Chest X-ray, AP view. Patient: 16 years old, sex M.
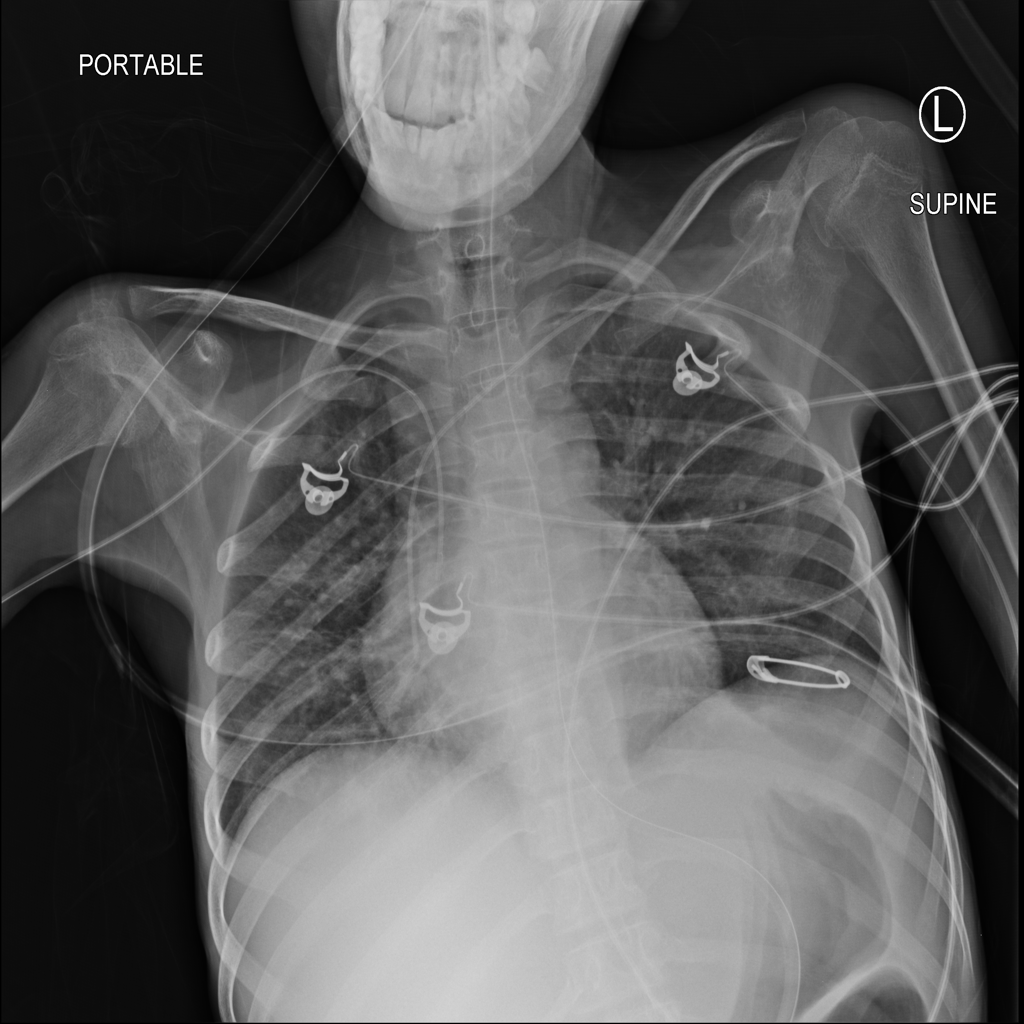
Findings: No Finding